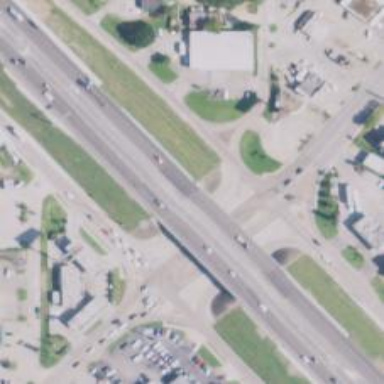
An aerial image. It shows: Secondary link road.